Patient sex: F
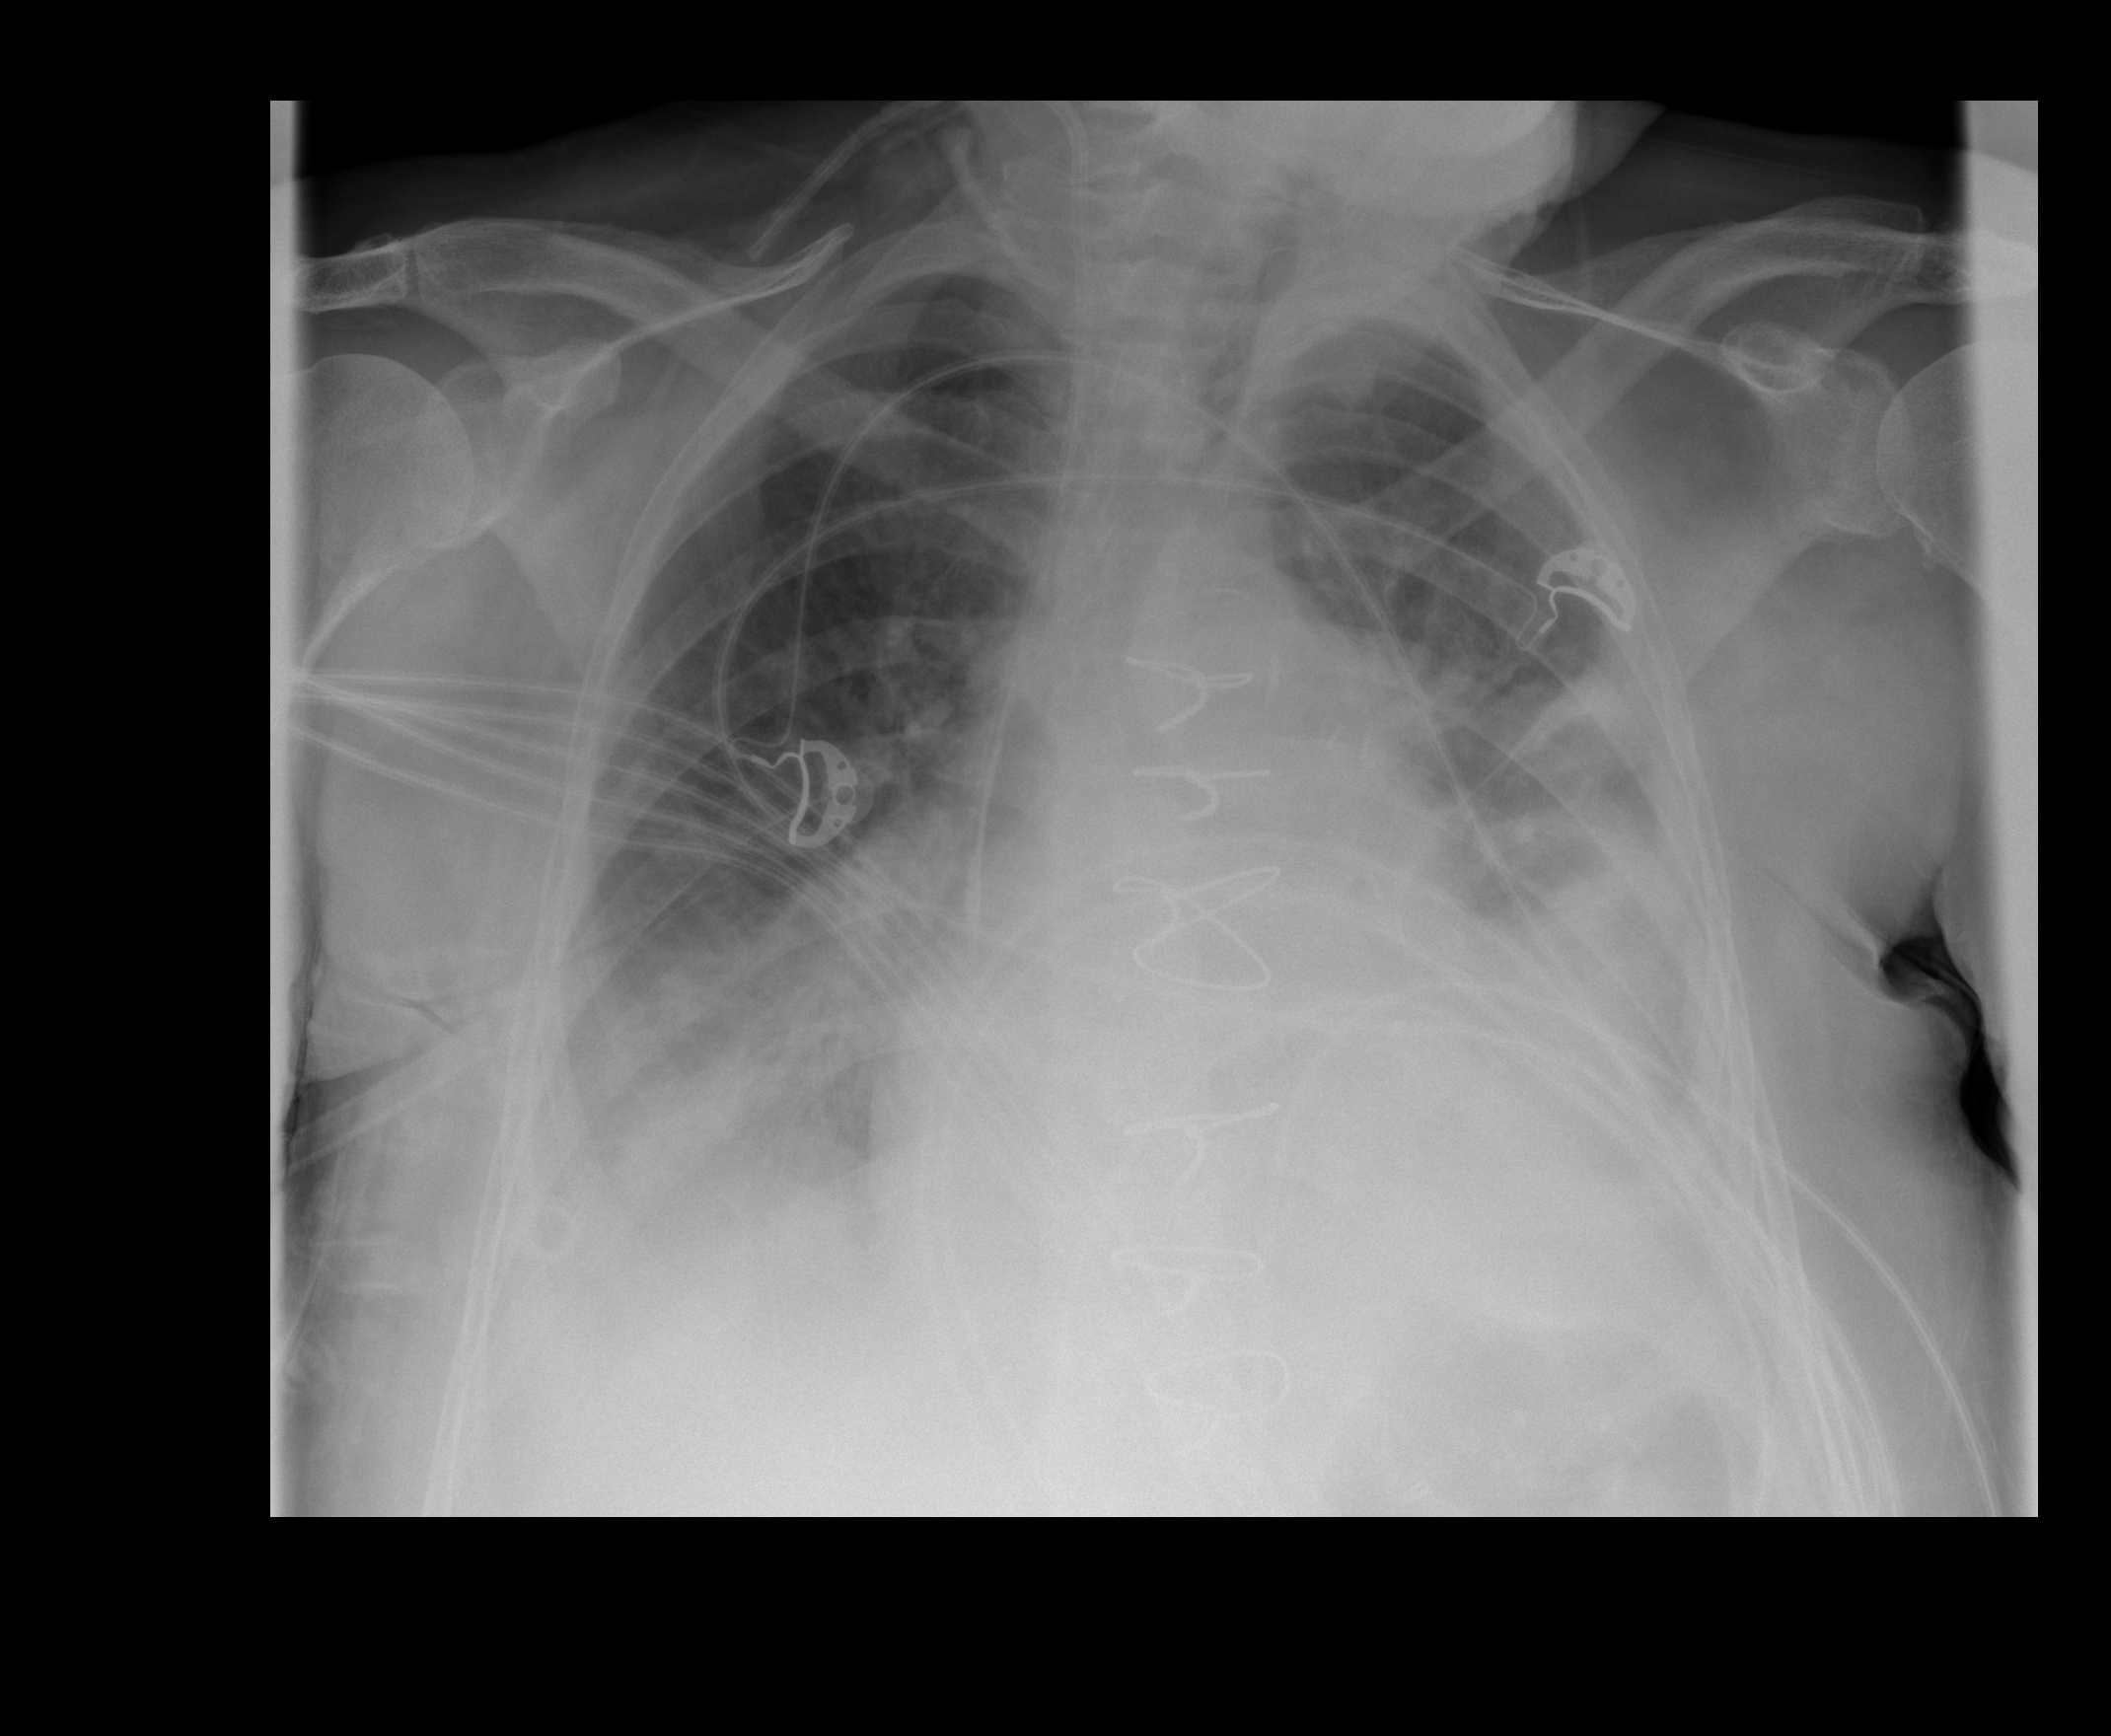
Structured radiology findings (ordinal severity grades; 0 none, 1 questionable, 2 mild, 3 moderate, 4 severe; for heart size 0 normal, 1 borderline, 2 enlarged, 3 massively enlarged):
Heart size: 2
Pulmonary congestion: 2
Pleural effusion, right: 2
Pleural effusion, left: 3
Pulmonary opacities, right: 2
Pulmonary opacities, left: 1
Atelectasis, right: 3
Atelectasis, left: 3